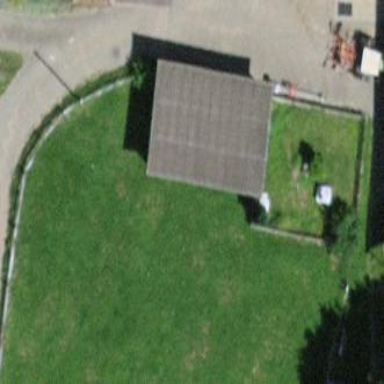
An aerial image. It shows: Garage.